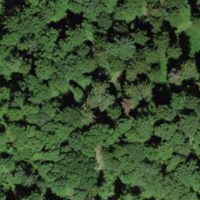
EUNIS habitat code: 44
Species observed at this site:
Larix decidua